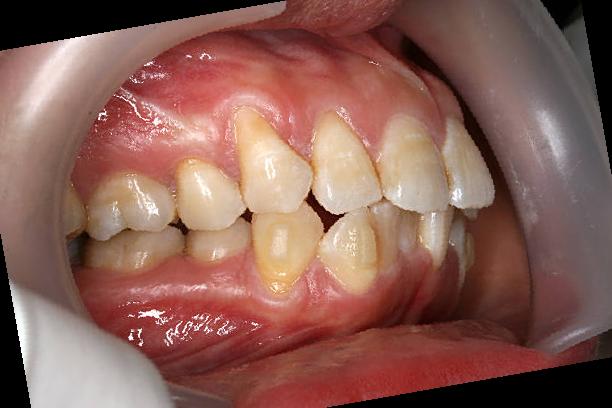
Condition: Gingivitis